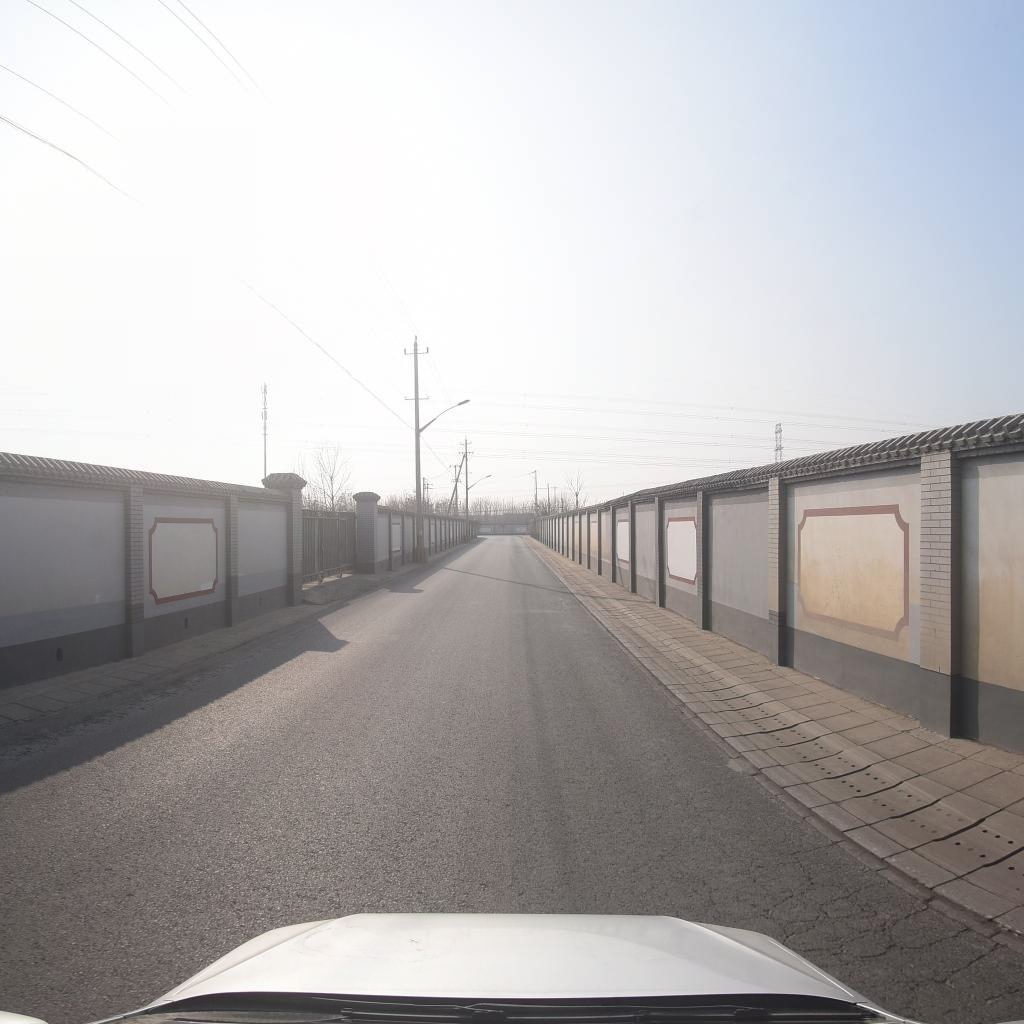
Region: Fengtai
Road damage annotations: alligator crack